Question: I have a many-to-many structure in place in my database / Entity Framework model.
> CompanyNotice CompanyNoticesLocations Locations

I am trying to aggregate the Locations for one CompanyNotice and return a comma-separated LocationName for the Locations. I have tried using the following code to aggregate the LocationName:
'''
if (!IsPostBack)
{
using (var context = new ALEntities())
{
var query = from c in context.CompanyNotices.Include("Locations")
select new
{
c.CompanyNoticeHeading,
c.CompanyNoticeText,
c.IsHR,
locations = (from l in c.Locations select l.LocationName).Aggregate((current, next) => string.Format("{0}, {1}", current, next))
};
ASPxGridView1.DataSource = query;
ASPxGridView1.DataBind();
}
}
'''
I get the following error when I try the above code:
> LINQ to Entities does not recognize the method 'System.String
Aggregate<URL>' method, and
this method cannot be translated into a store expression.
When I try:
'''
if (!IsPostBack)
{
using (var context = new ALEntities())
{
var query = from c in context.CompanyNotices.Include("Locations")
select new
{
c.CompanyNoticeHeading,
c.CompanyNoticeText,
c.IsHR,
locations = (from l in c.Locations select l.LocationName)
};
ASPxGridView1.DataSource = query;
ASPxGridView1.DataBind();
}
}
'''
The data within the locations column on the gridview appears as:
> System.Collections.Generic.List'1[System.String]
Does anyone know how do I aggregate the LocationName to appear for one CompanyNotice?
Thanks in advance.
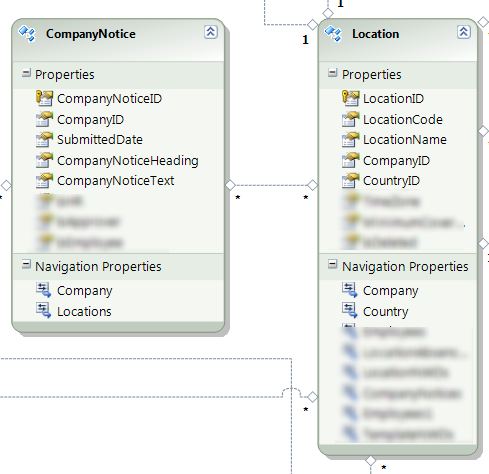
Answer: you could this ...
'''
using (var context = new ALEntities())
{
var query = from c in context.CompanyNotices.Include("Locations")
select new
{
c.CompanyNoticeHeading,
c.CompanyNoticeText,
c.IsHR,
locations = (from l in c.Locations select l.LocationName)
};
var listed = query.ToList();
var commaListed = listed.Select ( a=> new { a.CompanyNoticeHeading, a.CompanyNoticeText,
commaLines = a.locations.Aggregate((s1, s2) => s1 + "," + s2)});
'''
then bind commaListed to your datagrid